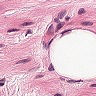
Metastatic tissue present: no